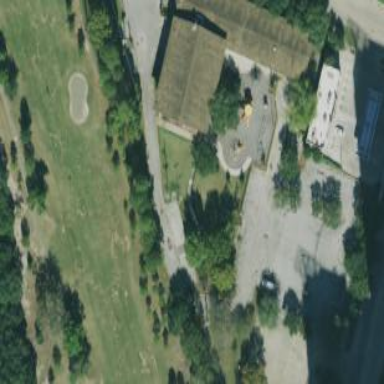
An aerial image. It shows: Grassy area designated as golf fairway.